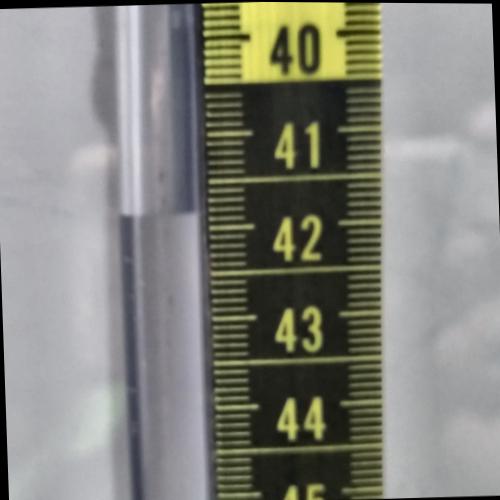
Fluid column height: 41.8 cm